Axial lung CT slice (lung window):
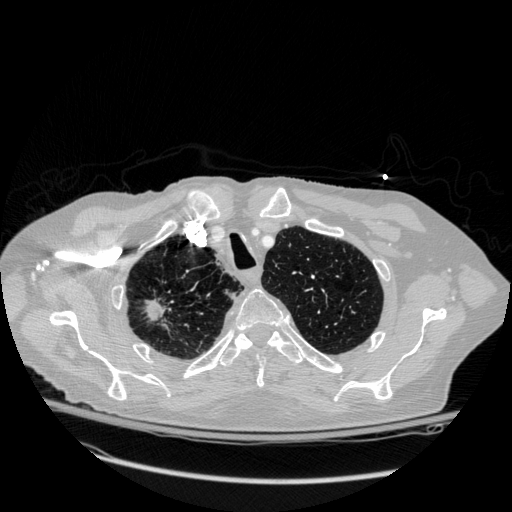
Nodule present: yes
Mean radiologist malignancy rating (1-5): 4.75